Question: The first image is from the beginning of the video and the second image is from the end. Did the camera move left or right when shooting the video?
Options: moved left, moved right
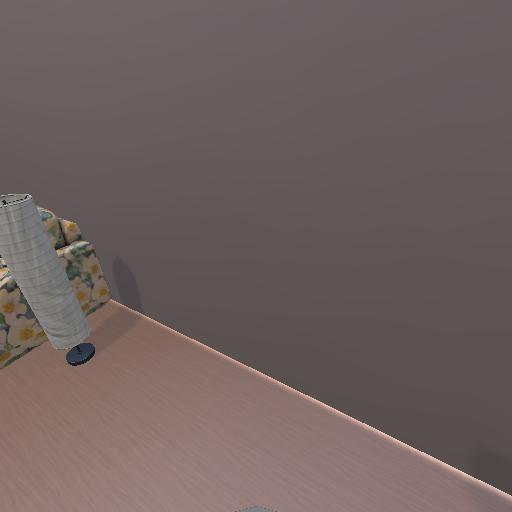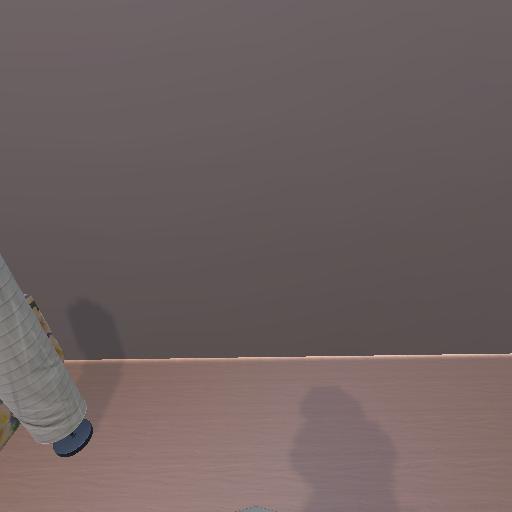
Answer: moved left